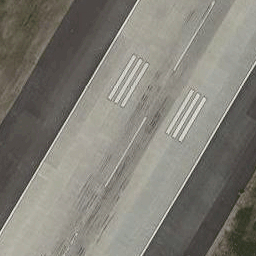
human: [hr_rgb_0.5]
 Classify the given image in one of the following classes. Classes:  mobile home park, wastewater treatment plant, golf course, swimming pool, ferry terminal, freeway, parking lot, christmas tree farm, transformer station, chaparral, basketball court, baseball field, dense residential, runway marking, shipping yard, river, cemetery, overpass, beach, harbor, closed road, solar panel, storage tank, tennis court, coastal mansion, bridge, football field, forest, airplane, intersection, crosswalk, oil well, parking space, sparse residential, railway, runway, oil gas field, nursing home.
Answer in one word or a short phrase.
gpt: runway